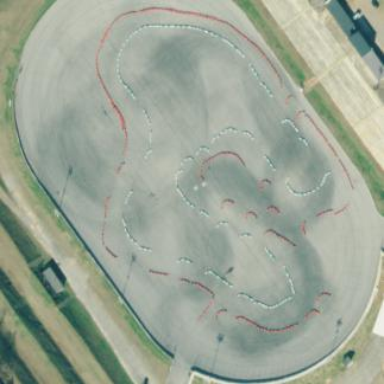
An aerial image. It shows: Racing track for motor and karting sports.